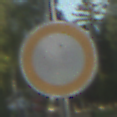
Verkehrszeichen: VerbotFahrzeugeAllerArt
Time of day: SunriseSunset
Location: Outdoor (Suburban)
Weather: PartlyCloudy
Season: NotSpecified
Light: Natural